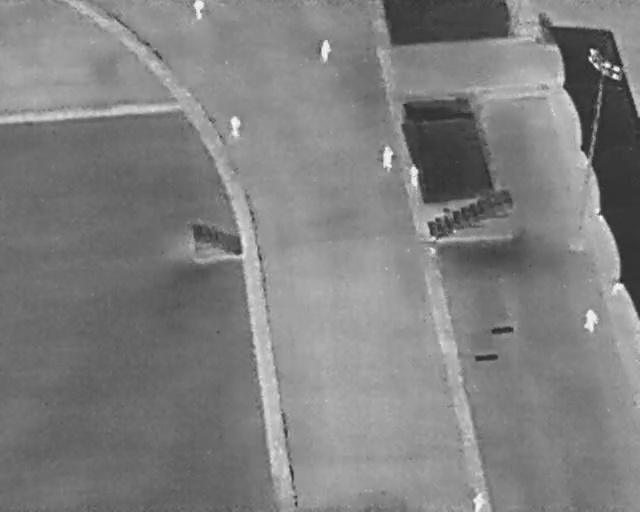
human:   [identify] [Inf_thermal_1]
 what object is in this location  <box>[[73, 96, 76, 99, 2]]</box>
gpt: <ref>1 large person at the bottom right</ref>

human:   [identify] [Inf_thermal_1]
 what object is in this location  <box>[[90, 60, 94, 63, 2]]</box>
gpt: <ref>1 large person at the right</ref>